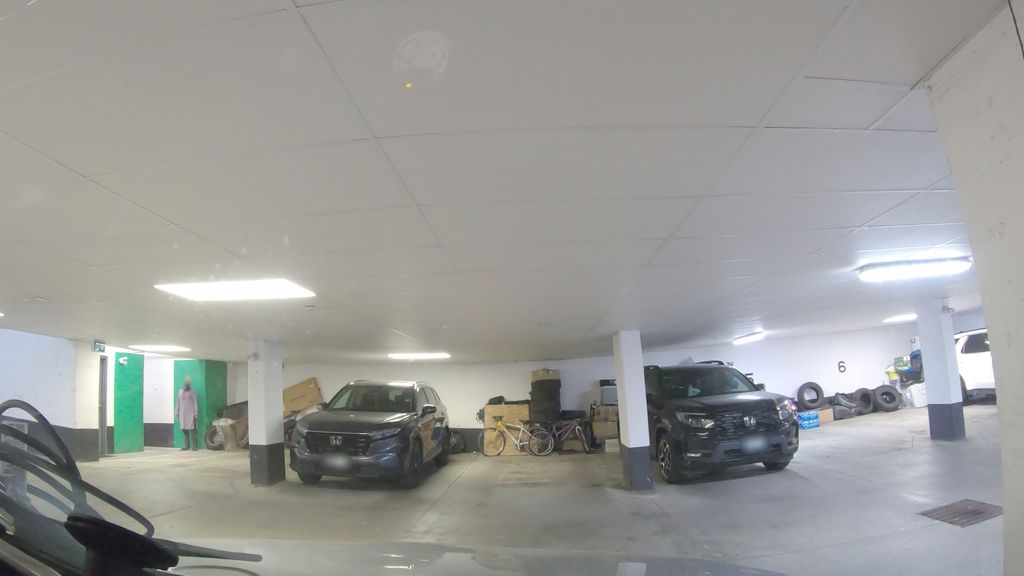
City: toronto